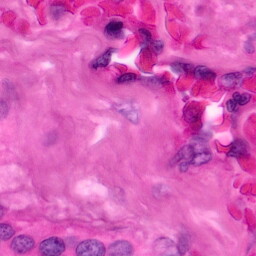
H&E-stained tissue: Pancreatic